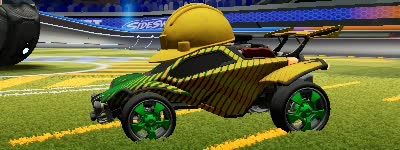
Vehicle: octane